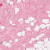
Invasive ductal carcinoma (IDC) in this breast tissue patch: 0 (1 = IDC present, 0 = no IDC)